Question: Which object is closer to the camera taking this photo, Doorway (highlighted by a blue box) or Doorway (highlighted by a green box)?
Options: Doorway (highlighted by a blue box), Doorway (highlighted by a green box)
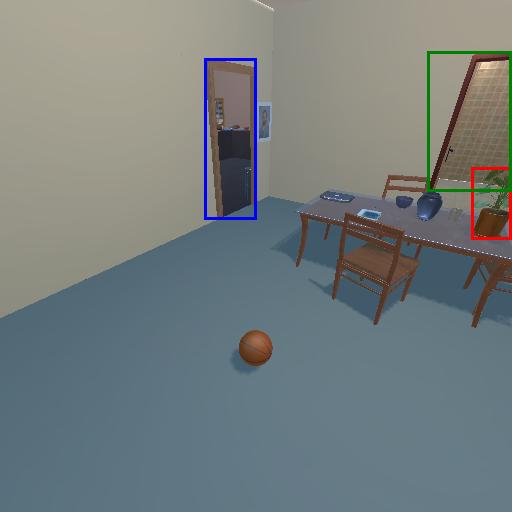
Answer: Doorway (highlighted by a blue box)